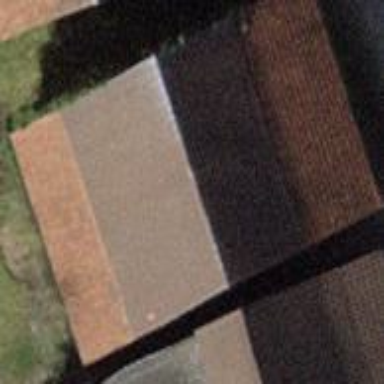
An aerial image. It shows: Gabled roof on farm auxiliary building.